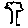
Label: tree